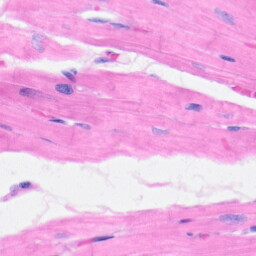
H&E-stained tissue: Heart